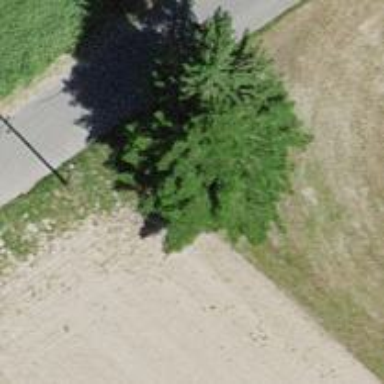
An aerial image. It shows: Single tag "natural: tree."